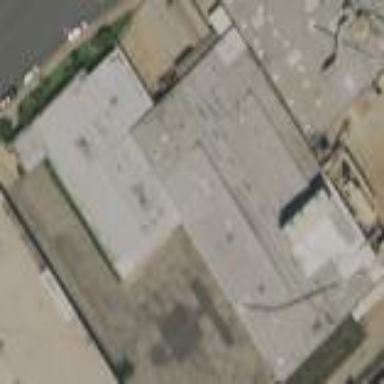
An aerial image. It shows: Warehouse.